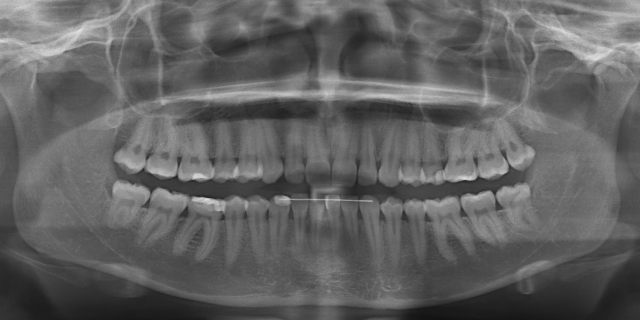
adult